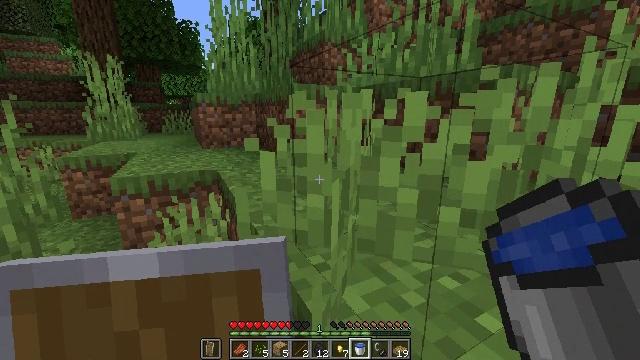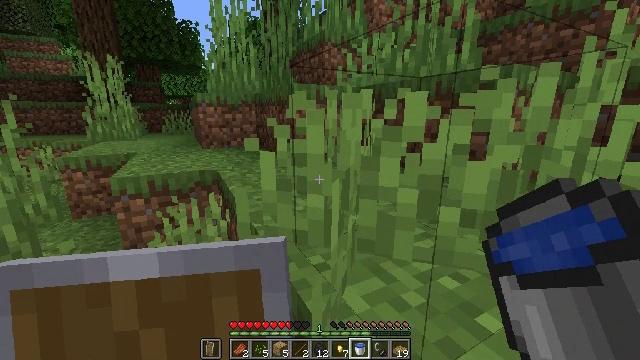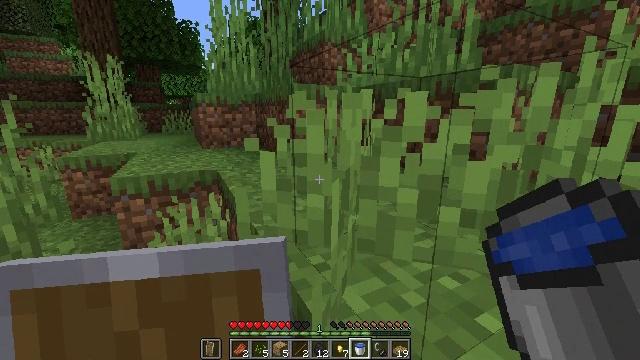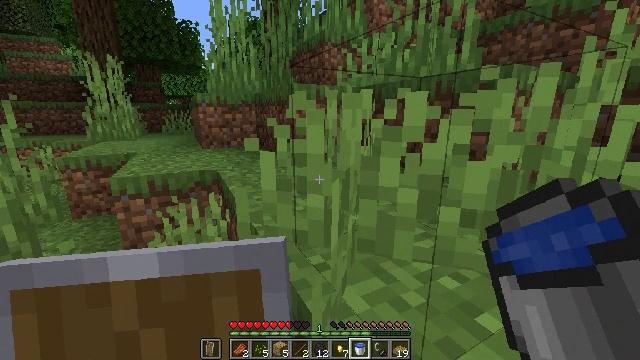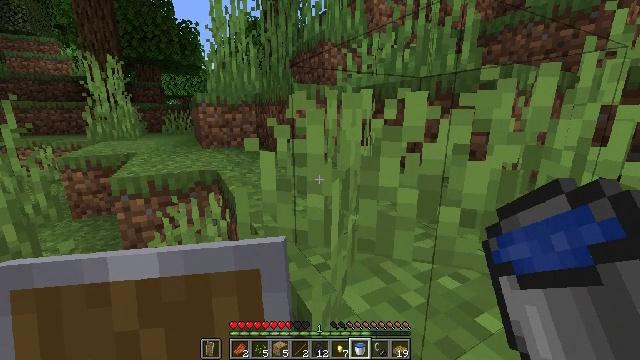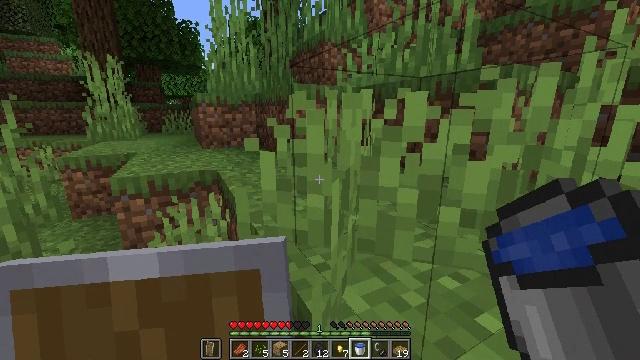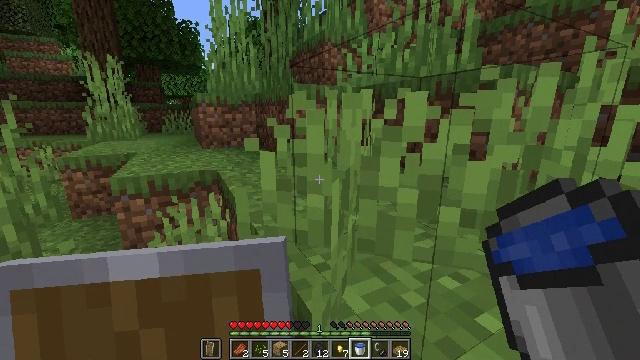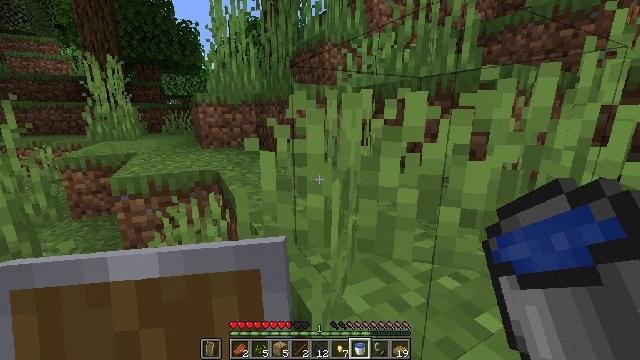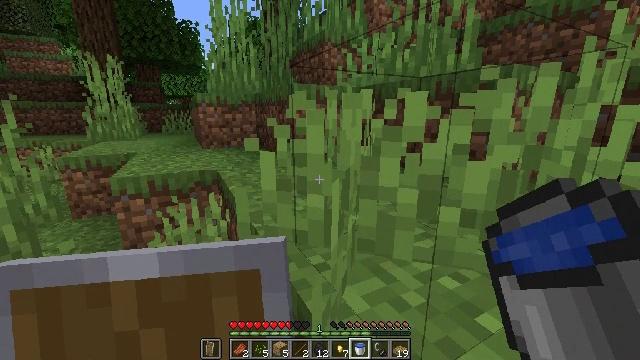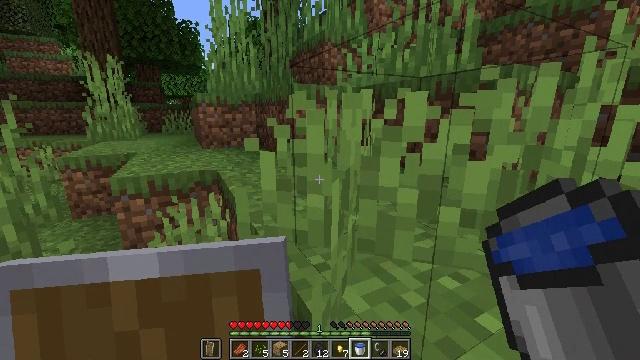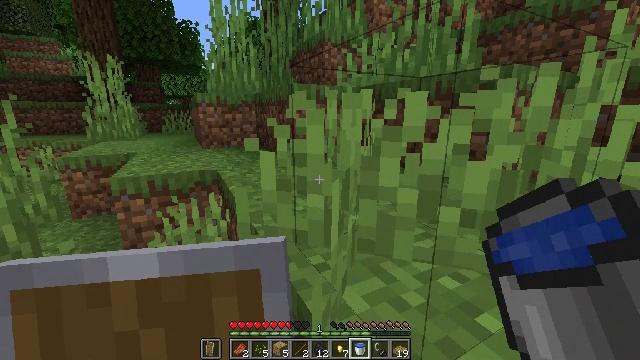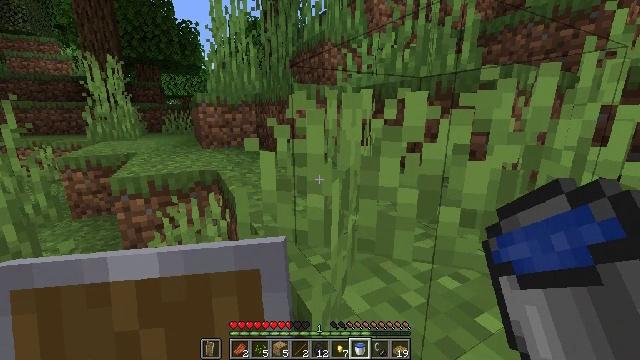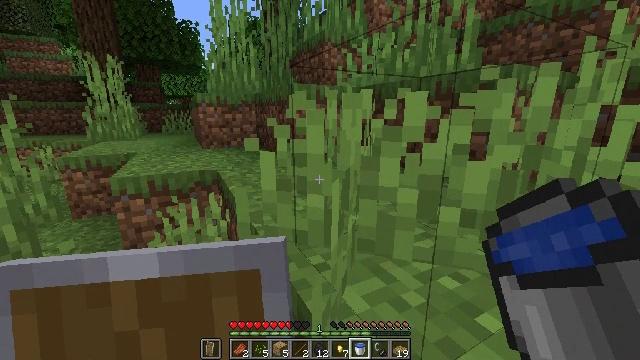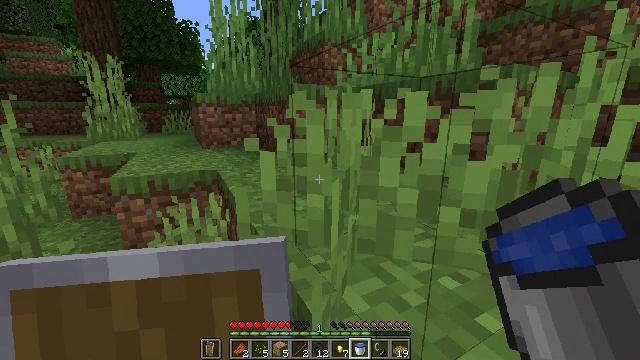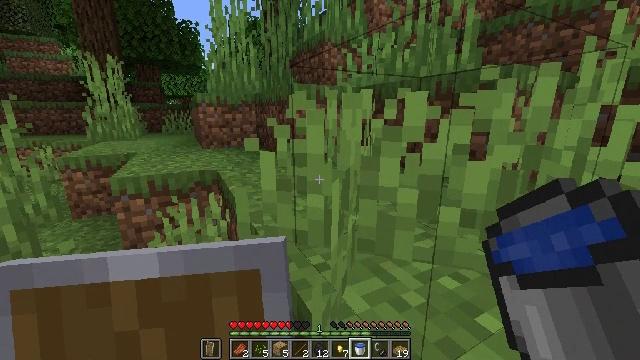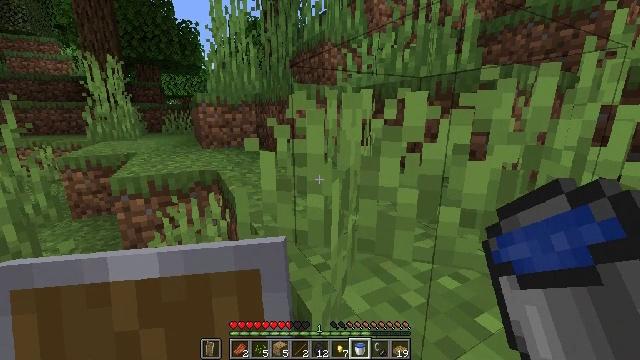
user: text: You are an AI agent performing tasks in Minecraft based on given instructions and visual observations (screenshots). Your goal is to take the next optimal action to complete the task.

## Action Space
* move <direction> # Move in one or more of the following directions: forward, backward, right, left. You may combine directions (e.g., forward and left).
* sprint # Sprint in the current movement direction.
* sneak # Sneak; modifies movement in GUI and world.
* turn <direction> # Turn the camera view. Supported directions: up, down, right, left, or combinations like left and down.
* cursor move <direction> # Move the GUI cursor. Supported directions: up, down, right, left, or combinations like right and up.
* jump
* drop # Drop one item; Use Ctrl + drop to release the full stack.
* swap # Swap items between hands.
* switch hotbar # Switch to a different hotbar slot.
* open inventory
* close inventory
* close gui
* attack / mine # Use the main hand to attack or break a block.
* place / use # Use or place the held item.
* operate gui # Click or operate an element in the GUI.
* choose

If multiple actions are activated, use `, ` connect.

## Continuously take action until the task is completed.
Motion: motion action
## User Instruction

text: Be careful while mining the magma block to avoid taking damage.
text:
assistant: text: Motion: no_op
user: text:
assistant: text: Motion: no_op
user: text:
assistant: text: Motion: no_op
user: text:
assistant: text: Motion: no_op
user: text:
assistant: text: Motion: no_op
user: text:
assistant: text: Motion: no_op
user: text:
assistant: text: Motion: no_op
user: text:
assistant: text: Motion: no_op
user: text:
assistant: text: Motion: no_op
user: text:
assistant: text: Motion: no_op
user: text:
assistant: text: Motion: no_op
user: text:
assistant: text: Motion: no_op
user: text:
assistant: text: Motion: no_op
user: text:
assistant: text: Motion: no_op
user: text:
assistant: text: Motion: no_op
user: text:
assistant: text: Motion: no_op
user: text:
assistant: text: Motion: no_op
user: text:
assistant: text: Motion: no_op
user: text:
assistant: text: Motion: no_op
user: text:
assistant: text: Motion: no_op
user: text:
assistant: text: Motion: no_op
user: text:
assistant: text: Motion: no_op
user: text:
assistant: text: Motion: no_op
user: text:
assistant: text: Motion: no_op
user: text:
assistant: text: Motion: no_op
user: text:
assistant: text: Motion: no_op
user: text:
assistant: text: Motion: no_op
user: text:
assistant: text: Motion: no_op
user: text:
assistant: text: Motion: no_op
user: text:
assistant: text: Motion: no_op